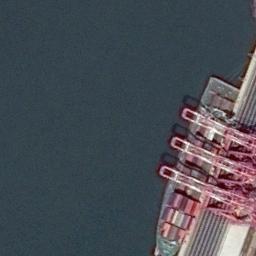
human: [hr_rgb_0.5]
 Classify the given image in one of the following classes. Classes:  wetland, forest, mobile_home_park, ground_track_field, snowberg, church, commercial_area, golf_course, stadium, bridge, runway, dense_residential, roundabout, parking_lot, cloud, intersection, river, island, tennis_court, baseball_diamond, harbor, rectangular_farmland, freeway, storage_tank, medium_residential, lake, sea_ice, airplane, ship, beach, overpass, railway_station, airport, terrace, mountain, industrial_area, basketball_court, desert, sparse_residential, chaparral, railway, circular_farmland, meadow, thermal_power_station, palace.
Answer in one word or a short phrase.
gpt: ship